Question: I have a layout like this:
'''
<TableRow
android:id="@+id/tableRow1"
android:layout_width="wrap_content"
android:layout_height="wrap_content" >
<LinearLayout
android:id="@+id/titles1"
android:layout_width="fill_parent"
android:layout_height="fill_parent"
android:layout_marginTop="0dp"
android:orientation="vertical"
android:paddingLeft="0dp"
android:paddingRight="0dp"
android:paddingTop="0dp" >
<TextView
android:id="@+id/firstLine1"
android:layout_width="fill_parent"
android:layout_height="wrap_content"
android:text="First Row"
android:textSize="20sp" >
</TextView>
<TextView
android:id="@+id/secondLine1"
android:layout_width="fill_parent"
android:layout_height="wrap_content"
android:layout_gravity="bottom"
android:gravity="bottom"
android:text="2nd Row"
android:textSize="16sp" >
</TextView>
</LinearLayout>
<ImageView
android:id="@+id/logo1"
android:layout_marginTop="0dp"
android:paddingTop="0dp"
android:src="@drawable/dji" >
</ImageView>
</TableRow>
</TableLayout>
'''
I tried to set the 2nd row to the bottom of layout inside this table row, and that linearlayout would take the whole row space. I tried to adjust the parameters, but so far, I cannot make it.
Any suggestion? Is my layout OK? or other better choice?
It shows the layout like.

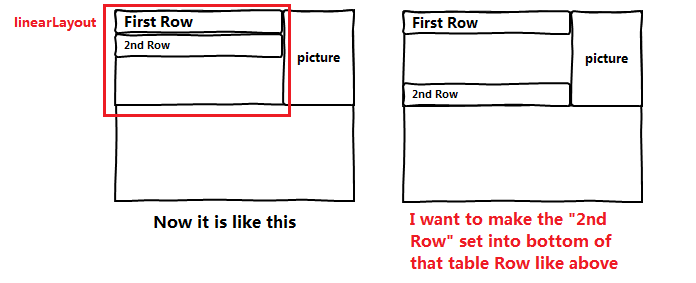
Answer: Try to use the 'layout_weight' attribute (<URL>
'''
<LinearLayout
android:id="@+id/titles1"
android:layout_width="fill_parent"
android:layout_height="fill_parent"
android:layout_marginTop="0dp"
android:orientation="vertical"
android:paddingLeft="0dp"
android:paddingRight="0dp"
android:paddingTop="0dp" >
<TextView
android:id="@+id/firstLine1"
android:layout_width="fill_parent"
android:layout_height="wrap_content"
android:text="First Row"
android:textSize="20sp" >
</TextView>
<TextView
android:id="@+id/palceholder"
android:layout_width="match_parent"
android:layout_height="0"
android:layout_weight="1">
<TextView
android:id="@+id/secondLine1"
android:layout_width="fill_parent"
android:layout_height="wrap_content"
android:text="2nd Row"
android:textSize="16sp" >
</TextView>
</LinearLayout>
'''